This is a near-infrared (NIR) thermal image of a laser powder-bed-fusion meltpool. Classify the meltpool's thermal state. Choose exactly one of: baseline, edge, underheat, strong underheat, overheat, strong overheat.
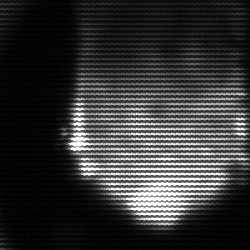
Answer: edge